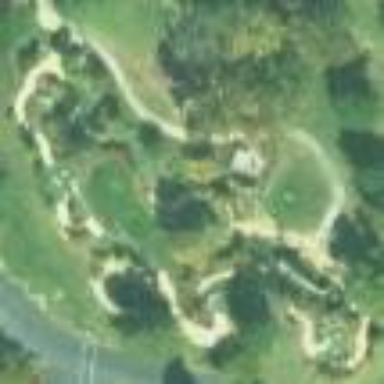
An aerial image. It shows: Miniature golf leisure land.